Question: I have these tables, organization can be a sender or receiver of many messages, a msg can have 2 organizations that send it or receive. I know that my db doesnt make sense but i cant change it:

So, do i connect SenderReceiver to Msg as 1-to-n, and Organization to SenderReceiver as n-to-1? or vice versa n-to1 and 1-to-n?
:
'''
public class Senderreceiver implements java.io.Serializable {
private Set<Organization> organizations = new HashSet();
private Set<Msg> msg = new HashSet();
'''
:
'''
<set fetch="select" inverse="true" lazy="true" name="msgs" table="MSG">
<key>
<column name="MsgID" not-null="true"/>
</key>
<one-to-many class="entity3.Msg"/>
</set>
<set fetch="select" inverse="true" lazy="true" name="organizations" table="ORGANIZATION">
<key>
<column name="OrganizationID" not-null="true"/>
</key>
<one-to-many class="entity3.Organization"/>
</set>
'''
:
'''
public class Msg implements java.io.Serializable {
private Senderreceiver senderreceiver;
'''
:
'''
<many-to-one class="entity3.Senderreceiver" fetch="select" name="senderreceiver">
<column name="SenderReceiverID" not-null="true"/>
</many-to-one>
'''
:
'''
public class Organization implements java.io.Serializable {
private Senderreceiver senderreceiver;
'''
:
'''
<many-to-one class="entity3.Senderreceiver" fetch="select" name="senderreceiver">
<column name="SenderReceiverID" not-null="true"/>
</many-to-one>
'''
Any help would be appreceited. Thanks in advance!
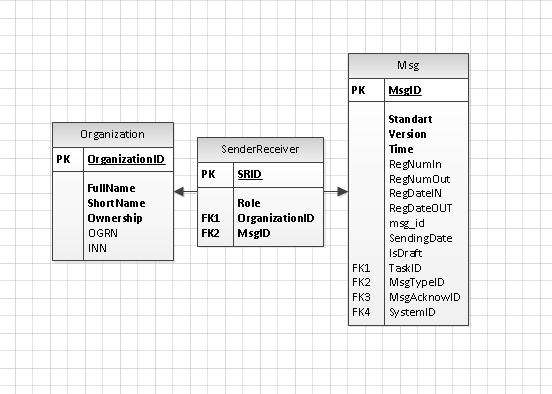
Answer: I would suggest this:
As I see it, this is 2-N relation. An organization can send many messages and a message can be sent or received only by one or two organization. You dont need a connection table.
put a set of messages in the organization - this will represent the messages sent/received by the organization. You can also make 2 sets - 'sentMSGS' and 'receivedMSGS'.
and put a FK of the organization in the message itself, as this will represnt the oganization of the message. You can put a 'sentID' and 'receviedID' in a message.
I think this will make the understanding of the table and the program more easy.
If you choose to stay with the original relations, a many to many relation will be presented as:
1-N-1 ('Organization-SenderReceiver-Msg').
'Organization-SenderReceiver' is 1-N
and 'SenderReceiver-Msg' is N-1.
So you put a collection of 'SenderReceiver' in both the 'Organization' and the 'Msg' classes. And objects of both 'Organization' and 'Msg' inside the 'SenderReceiver'.